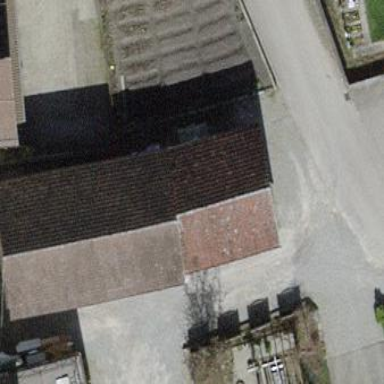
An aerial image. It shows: Barn.